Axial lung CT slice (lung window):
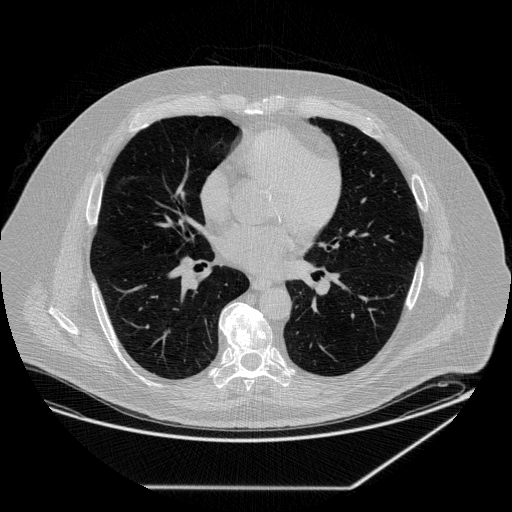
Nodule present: no